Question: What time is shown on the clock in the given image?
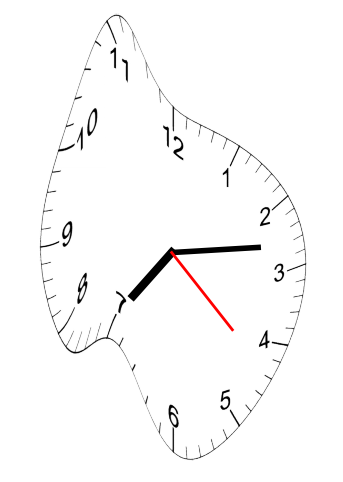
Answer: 07:13:22